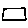
Label: square